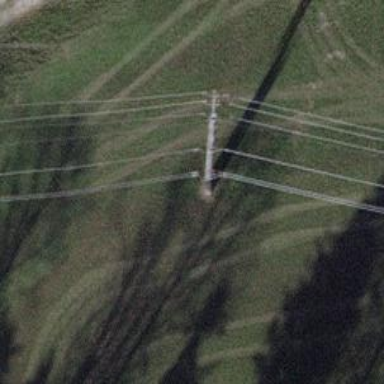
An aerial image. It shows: Power line with three cables.